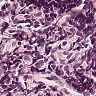
Metastatic tissue present: no